Question: I'm doing TDD tests for argparser. How can I test arguments with the option ?I need to test all options like:
- - -
I can raise SystemExit, but this is not really what I need:
'''
def test_no_arguments(self):
with patch.object(sys, 'exit') as mock_method:
self.parser.parse_arguments()
self.assertTrue(mock_method.called)
'''
However, without raising system exit I have always errors like this:

## zbx-check-mount.py
'''
class CommandLine:
def __init__(self):
self.args_parser = argparse.ArgumentParser(description="Monitoring mounted filesystems",
formatter_class=argparse.RawTextHelpFormatter)
self.parsed_args = None
self.add_arguments()
def add_arguments(self):
"""
Add arguments to parser.
"""
try:
self.args_parser._action_groups.pop() # pylint: disable=protected-access
required = self.args_parser.add_argument_group('required arguments')
required.add_argument('--fs_name', required=True, help='Given filesystem')
except argparse.ArgumentError as err:
log.error('argparse.ArgumentError: %s', err)
sys.exit(1)
def parse_arguments(self, args=None):
"""
Parse added arguments. Then run private method to return values
"""
self.parsed_args = self.args_parser.parse_args()
return self.parsed_args.fs_name,
'''
## tests
'''
from pyfakefs.fake_filesystem_unittest import TestCase
import os
import sys
try:
from StringIO import StringIO
except ImportError:
from io import StringIO
if sys.version_info[0] == 3:
from unittest.mock import MagicMock, patch
else:
from mock import MagicMock, patch
sys.path.extend([os.path.join(os.path.dirname(os.path.abspath(__file__)),'..','..', "bin")])
module_name = __import__('zbx-check-mount')
class TestCommandLine(TestCase):
def setUp(self):
"""
Method called to prepare the test fixture. This is called immediately before calling the test method
"""
self.parser = module_name.CommandLine()
def test_no_arguments(self):
opts = self.parser.parse_arguments([])
assert opts.fs_name
def tearDown(self):
"""
Method called immediately after the test method has been called and the result recorded.
"""
pass
'''
How to avoid this situation and test other options?
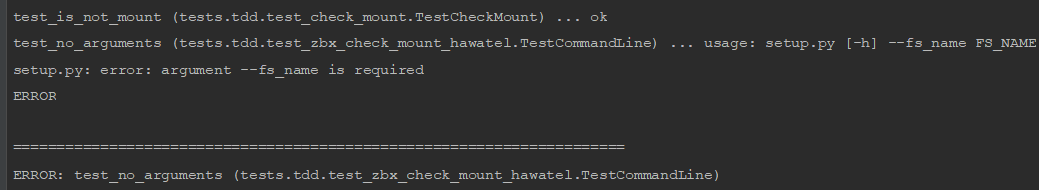
Answer: In 'def parse_arguments(self, args=None):', you should pass 'args' on to the parser, as in:
'''
self.args_parser.parse_args(args)
'''
'parse_args()' parses 'sys.argv[1:]', or if the given argument is 'None'. Otherwise it parses the provided list.
In a full distribution of 'python' there's a unittest file for 'argparse' ('test_argparse.py'). It's somewhat complex, defining a subclass of 'ArgumentParser' that captures errors and redirects error messages.
Testing 'argparse' is tricky because it looks at 'sys.argv', with the 'unittest' scripts also use. And it usually tries to exit on errors. This has been discussed in a number of SO questions already.